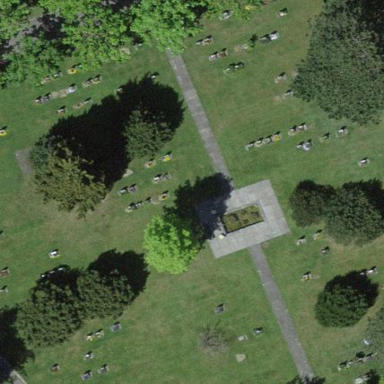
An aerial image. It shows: Sector within cemetery.